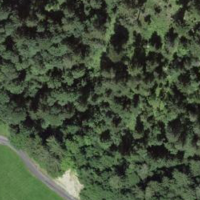
EUNIS habitat code: 43
Species observed at this site:
Tussilago farfara